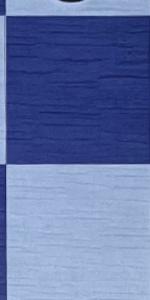
Label: Empty